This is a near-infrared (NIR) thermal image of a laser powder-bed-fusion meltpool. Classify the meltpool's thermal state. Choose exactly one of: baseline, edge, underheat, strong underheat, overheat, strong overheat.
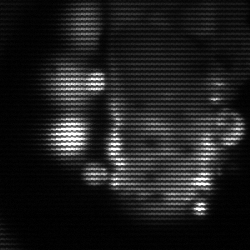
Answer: strong underheat